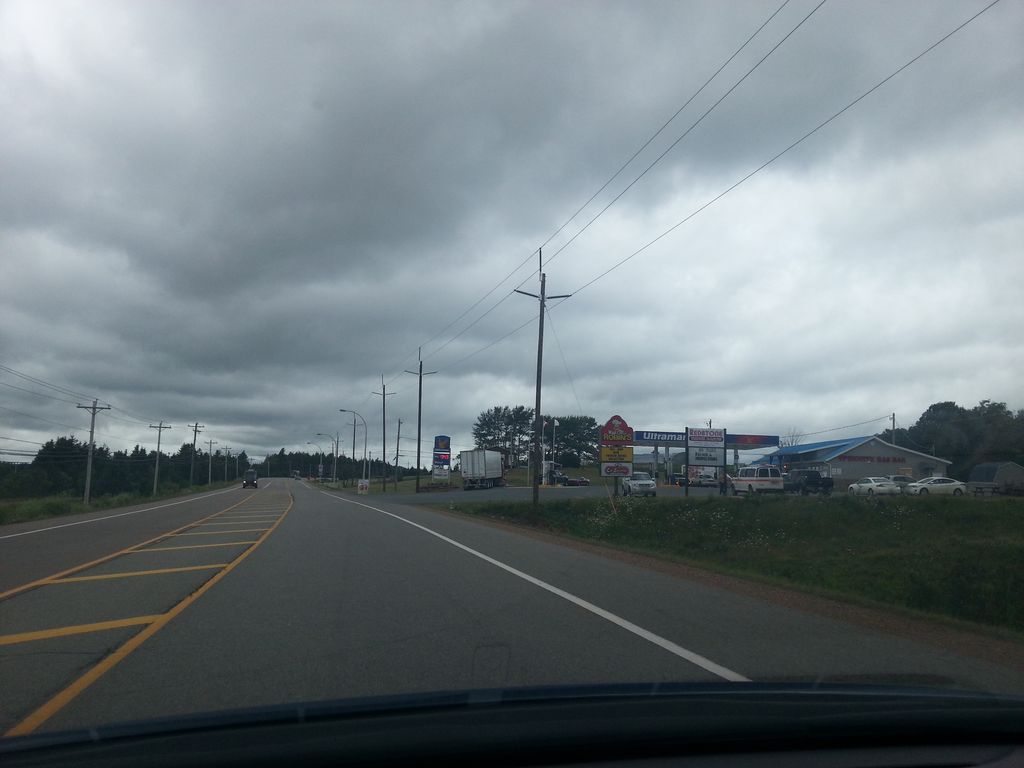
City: charlottetown